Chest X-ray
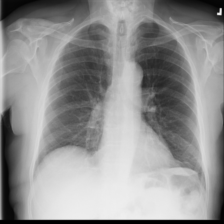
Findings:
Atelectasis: positive
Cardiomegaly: negative
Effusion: negative
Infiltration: negative
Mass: negative
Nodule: negative
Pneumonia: negative
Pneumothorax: negative
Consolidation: negative
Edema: negative
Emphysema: negative
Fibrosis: negative
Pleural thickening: negative
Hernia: negative